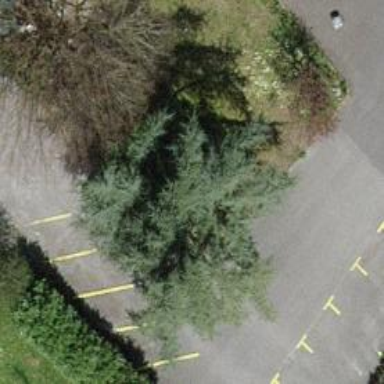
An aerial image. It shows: Parking area with surface.